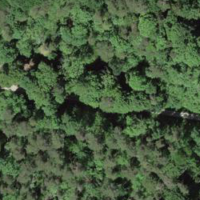
EUNIS habitat code: 44
Species observed at this site:
Euplagia quadripunctaria
Orchis purpurea